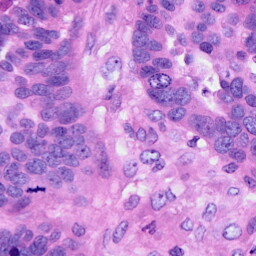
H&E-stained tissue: Ovarian